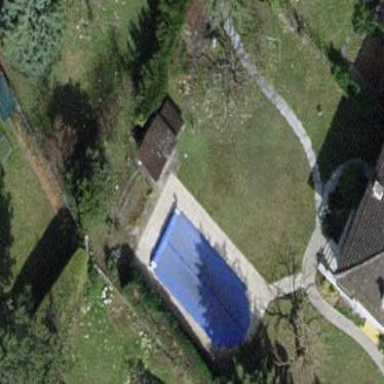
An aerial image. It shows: Swimming pool located in leisure land.